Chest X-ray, AP view. Patient: 63 years old, sex M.
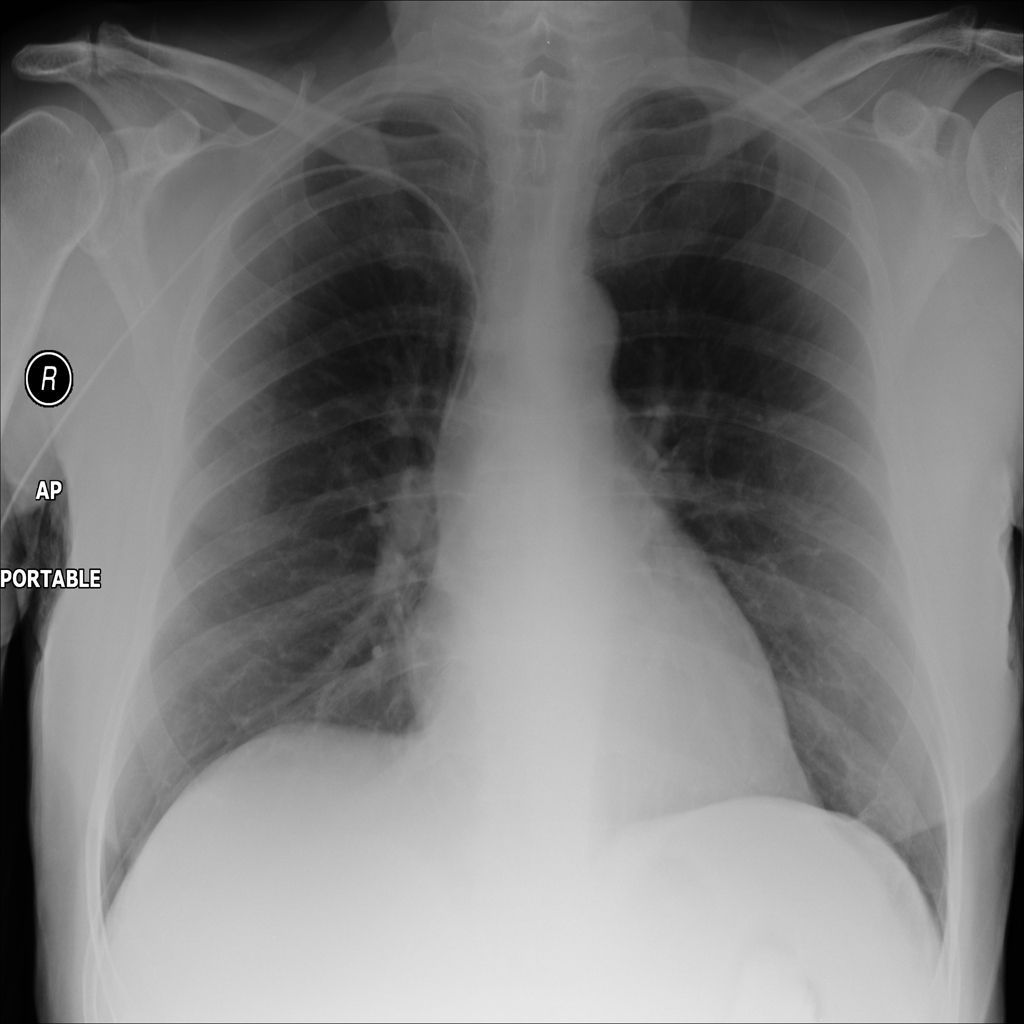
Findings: No Finding